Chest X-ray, PA view. Patient: 59 years old, sex M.
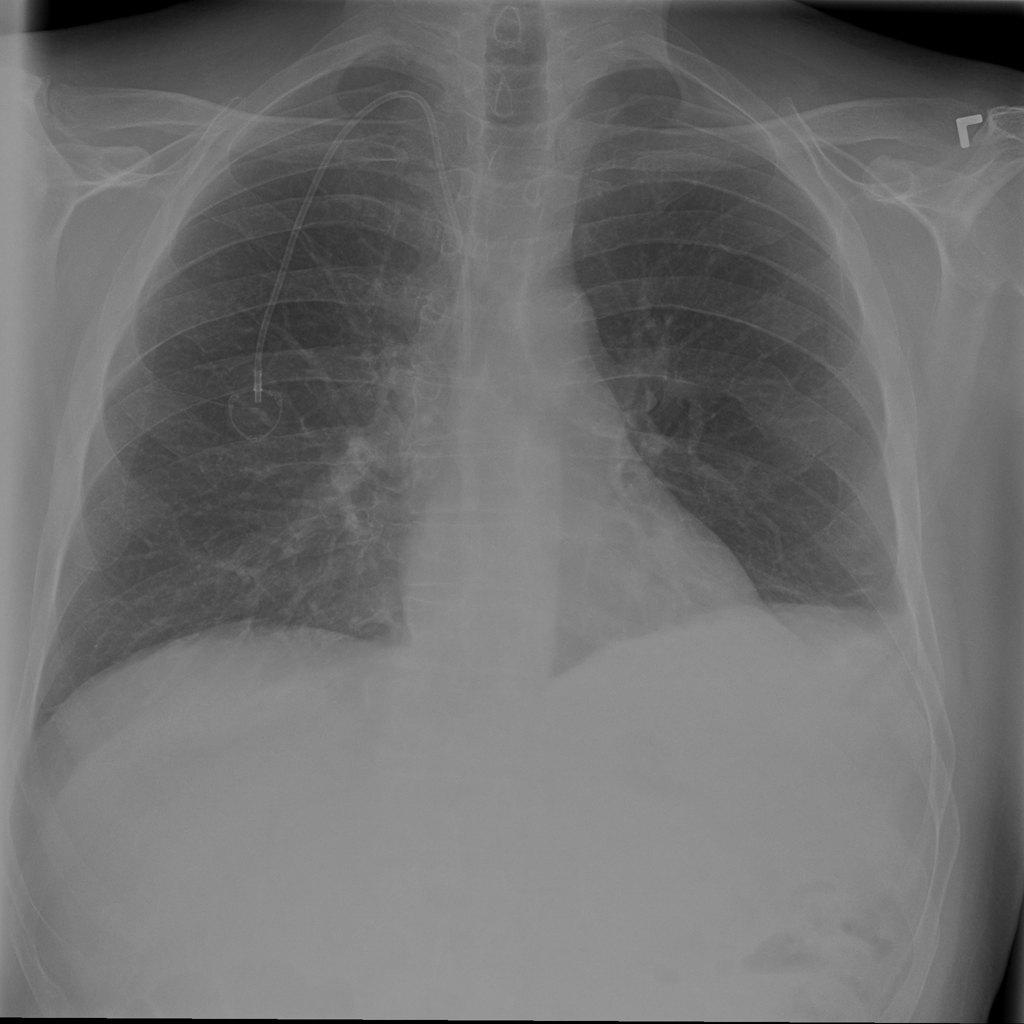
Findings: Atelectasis